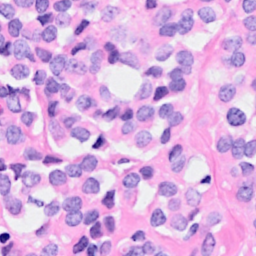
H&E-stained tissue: Breast